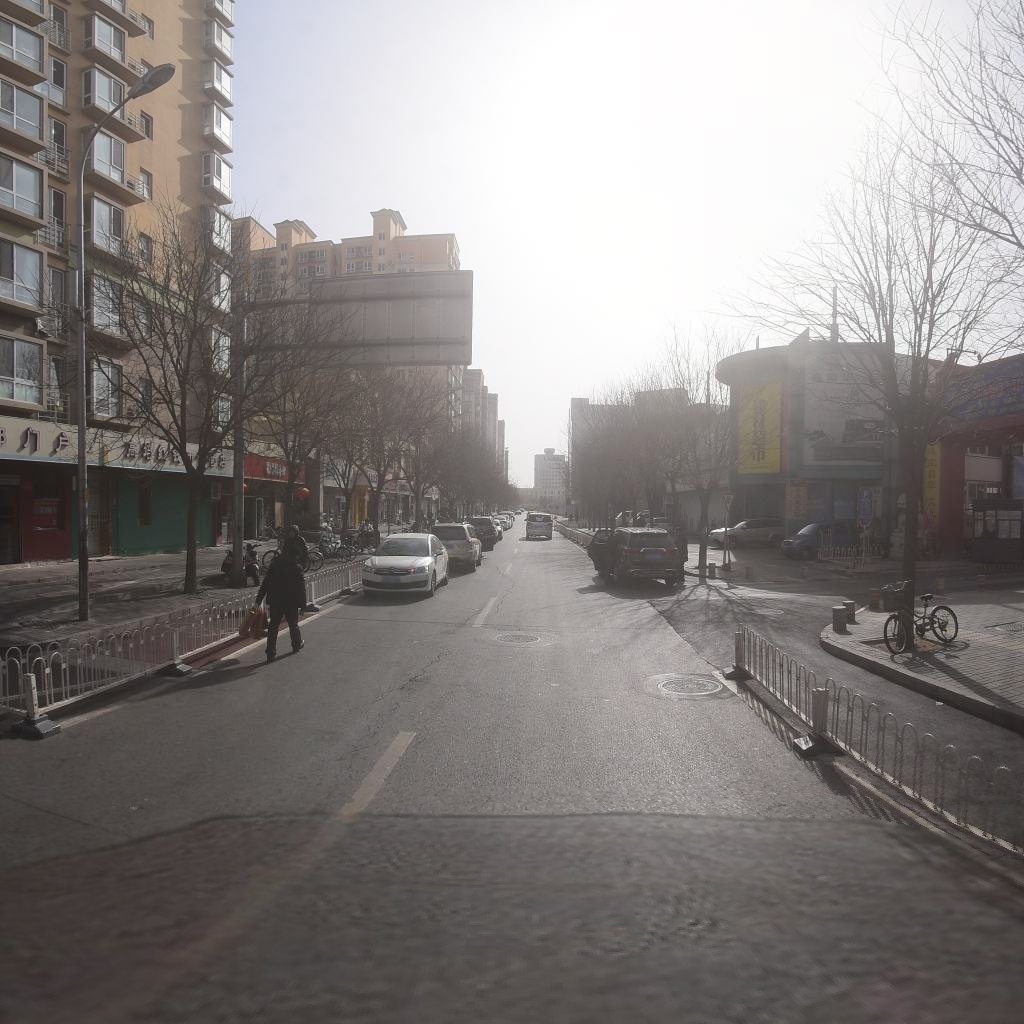
Region: Xicheng
Road damage annotations: transverse crack, transverse crack, longitudinal crack, longitudinal crack, longitudinal crack, manhole cover, manhole cover, manhole cover